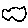
Label: cloud